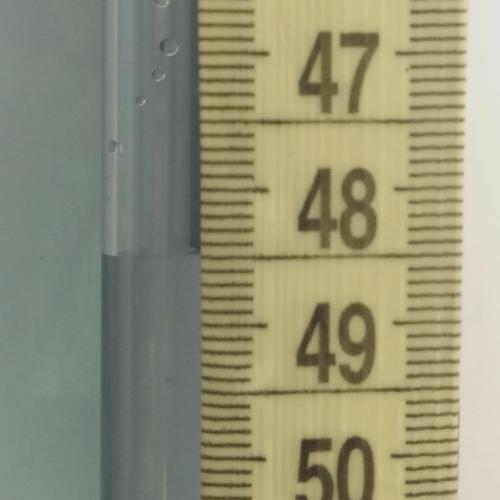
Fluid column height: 48.5 cm